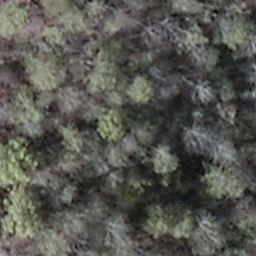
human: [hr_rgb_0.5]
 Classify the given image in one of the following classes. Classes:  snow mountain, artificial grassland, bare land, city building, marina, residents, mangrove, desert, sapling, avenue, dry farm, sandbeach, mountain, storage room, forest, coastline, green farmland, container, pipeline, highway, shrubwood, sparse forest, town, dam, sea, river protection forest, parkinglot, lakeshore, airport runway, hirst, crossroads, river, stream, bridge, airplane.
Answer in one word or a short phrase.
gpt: shrubwood